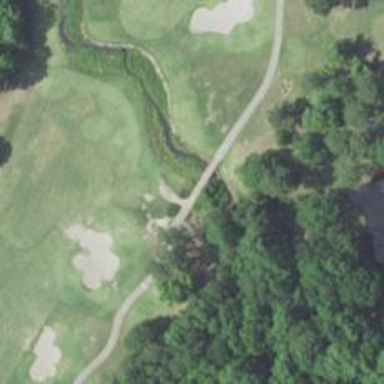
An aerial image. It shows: Service road with bridge used as golf cart path.